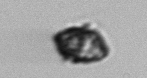
Label: Kryptoperidinium_triquetrum